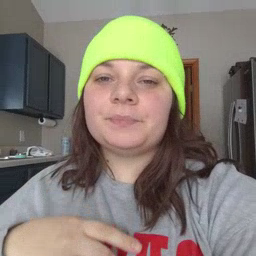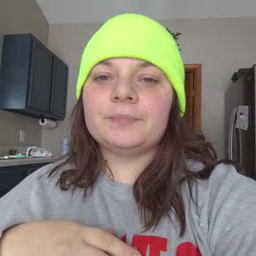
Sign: TV